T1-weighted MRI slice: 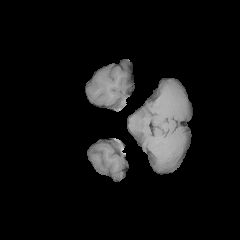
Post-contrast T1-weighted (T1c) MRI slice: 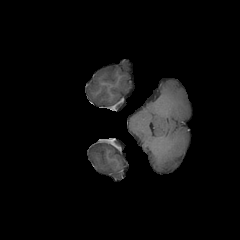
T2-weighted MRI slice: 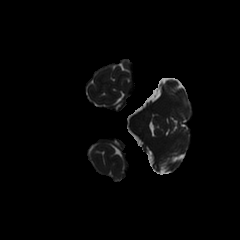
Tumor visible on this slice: no